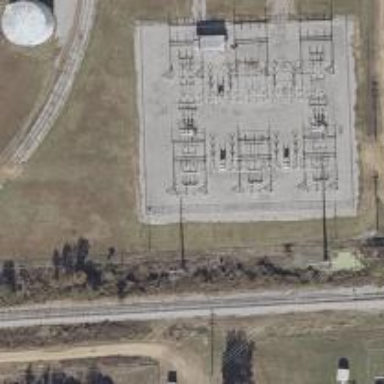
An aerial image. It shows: Switch used for power control.